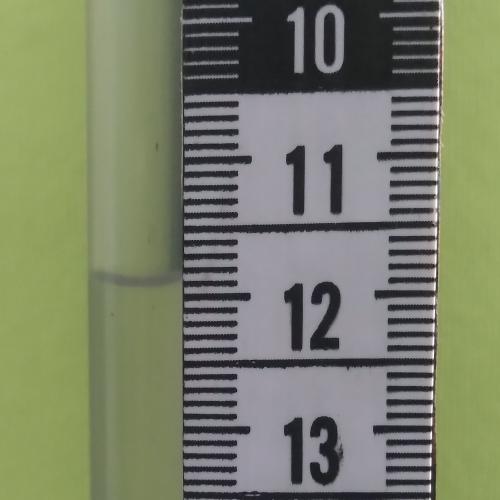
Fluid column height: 11.9 cm